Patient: sex F, age 76
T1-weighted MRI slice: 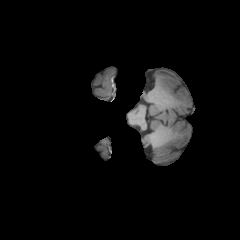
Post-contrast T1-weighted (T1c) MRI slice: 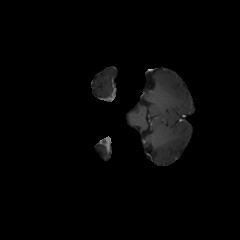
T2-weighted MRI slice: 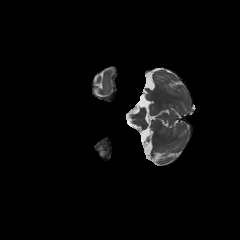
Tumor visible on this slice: no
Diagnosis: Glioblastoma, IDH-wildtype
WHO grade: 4